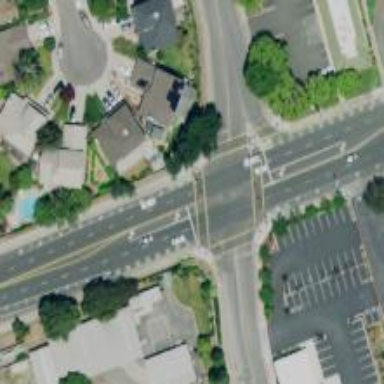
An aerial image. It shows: Solid stop line on the road.